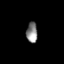
Tissue: lung
Cell type: Fibroblasts
Senescence score: 0.5916
Nuclear area (px): 224
Mean DAPI intensity: 134.643